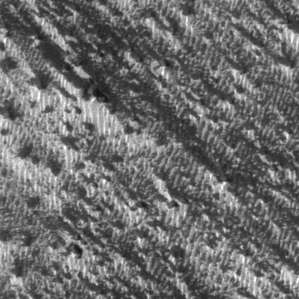
Label: frost